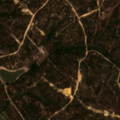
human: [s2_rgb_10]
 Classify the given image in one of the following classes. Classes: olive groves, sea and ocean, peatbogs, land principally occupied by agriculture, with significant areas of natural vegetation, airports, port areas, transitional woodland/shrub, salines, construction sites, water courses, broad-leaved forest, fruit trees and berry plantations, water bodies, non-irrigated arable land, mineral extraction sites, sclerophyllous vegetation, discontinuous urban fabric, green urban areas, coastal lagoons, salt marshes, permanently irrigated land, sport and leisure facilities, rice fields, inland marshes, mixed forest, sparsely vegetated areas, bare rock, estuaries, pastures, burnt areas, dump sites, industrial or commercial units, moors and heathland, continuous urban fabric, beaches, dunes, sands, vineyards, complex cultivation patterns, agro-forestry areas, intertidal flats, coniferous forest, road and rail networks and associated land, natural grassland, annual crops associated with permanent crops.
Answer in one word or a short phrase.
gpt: rice fields, broad-leaved forest, coniferous forest